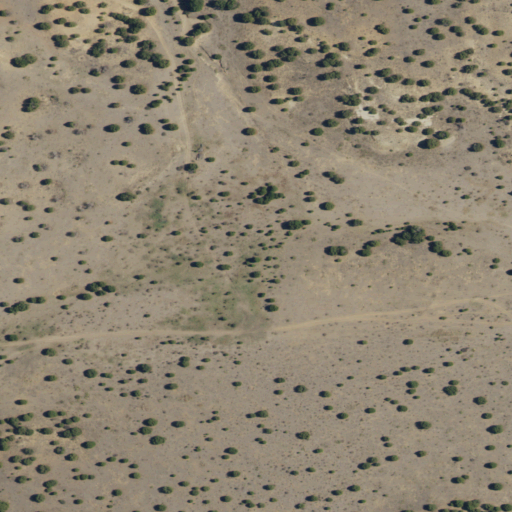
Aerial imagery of valley in New Mexico named Long Canyon containing shrub and grassland